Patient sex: F
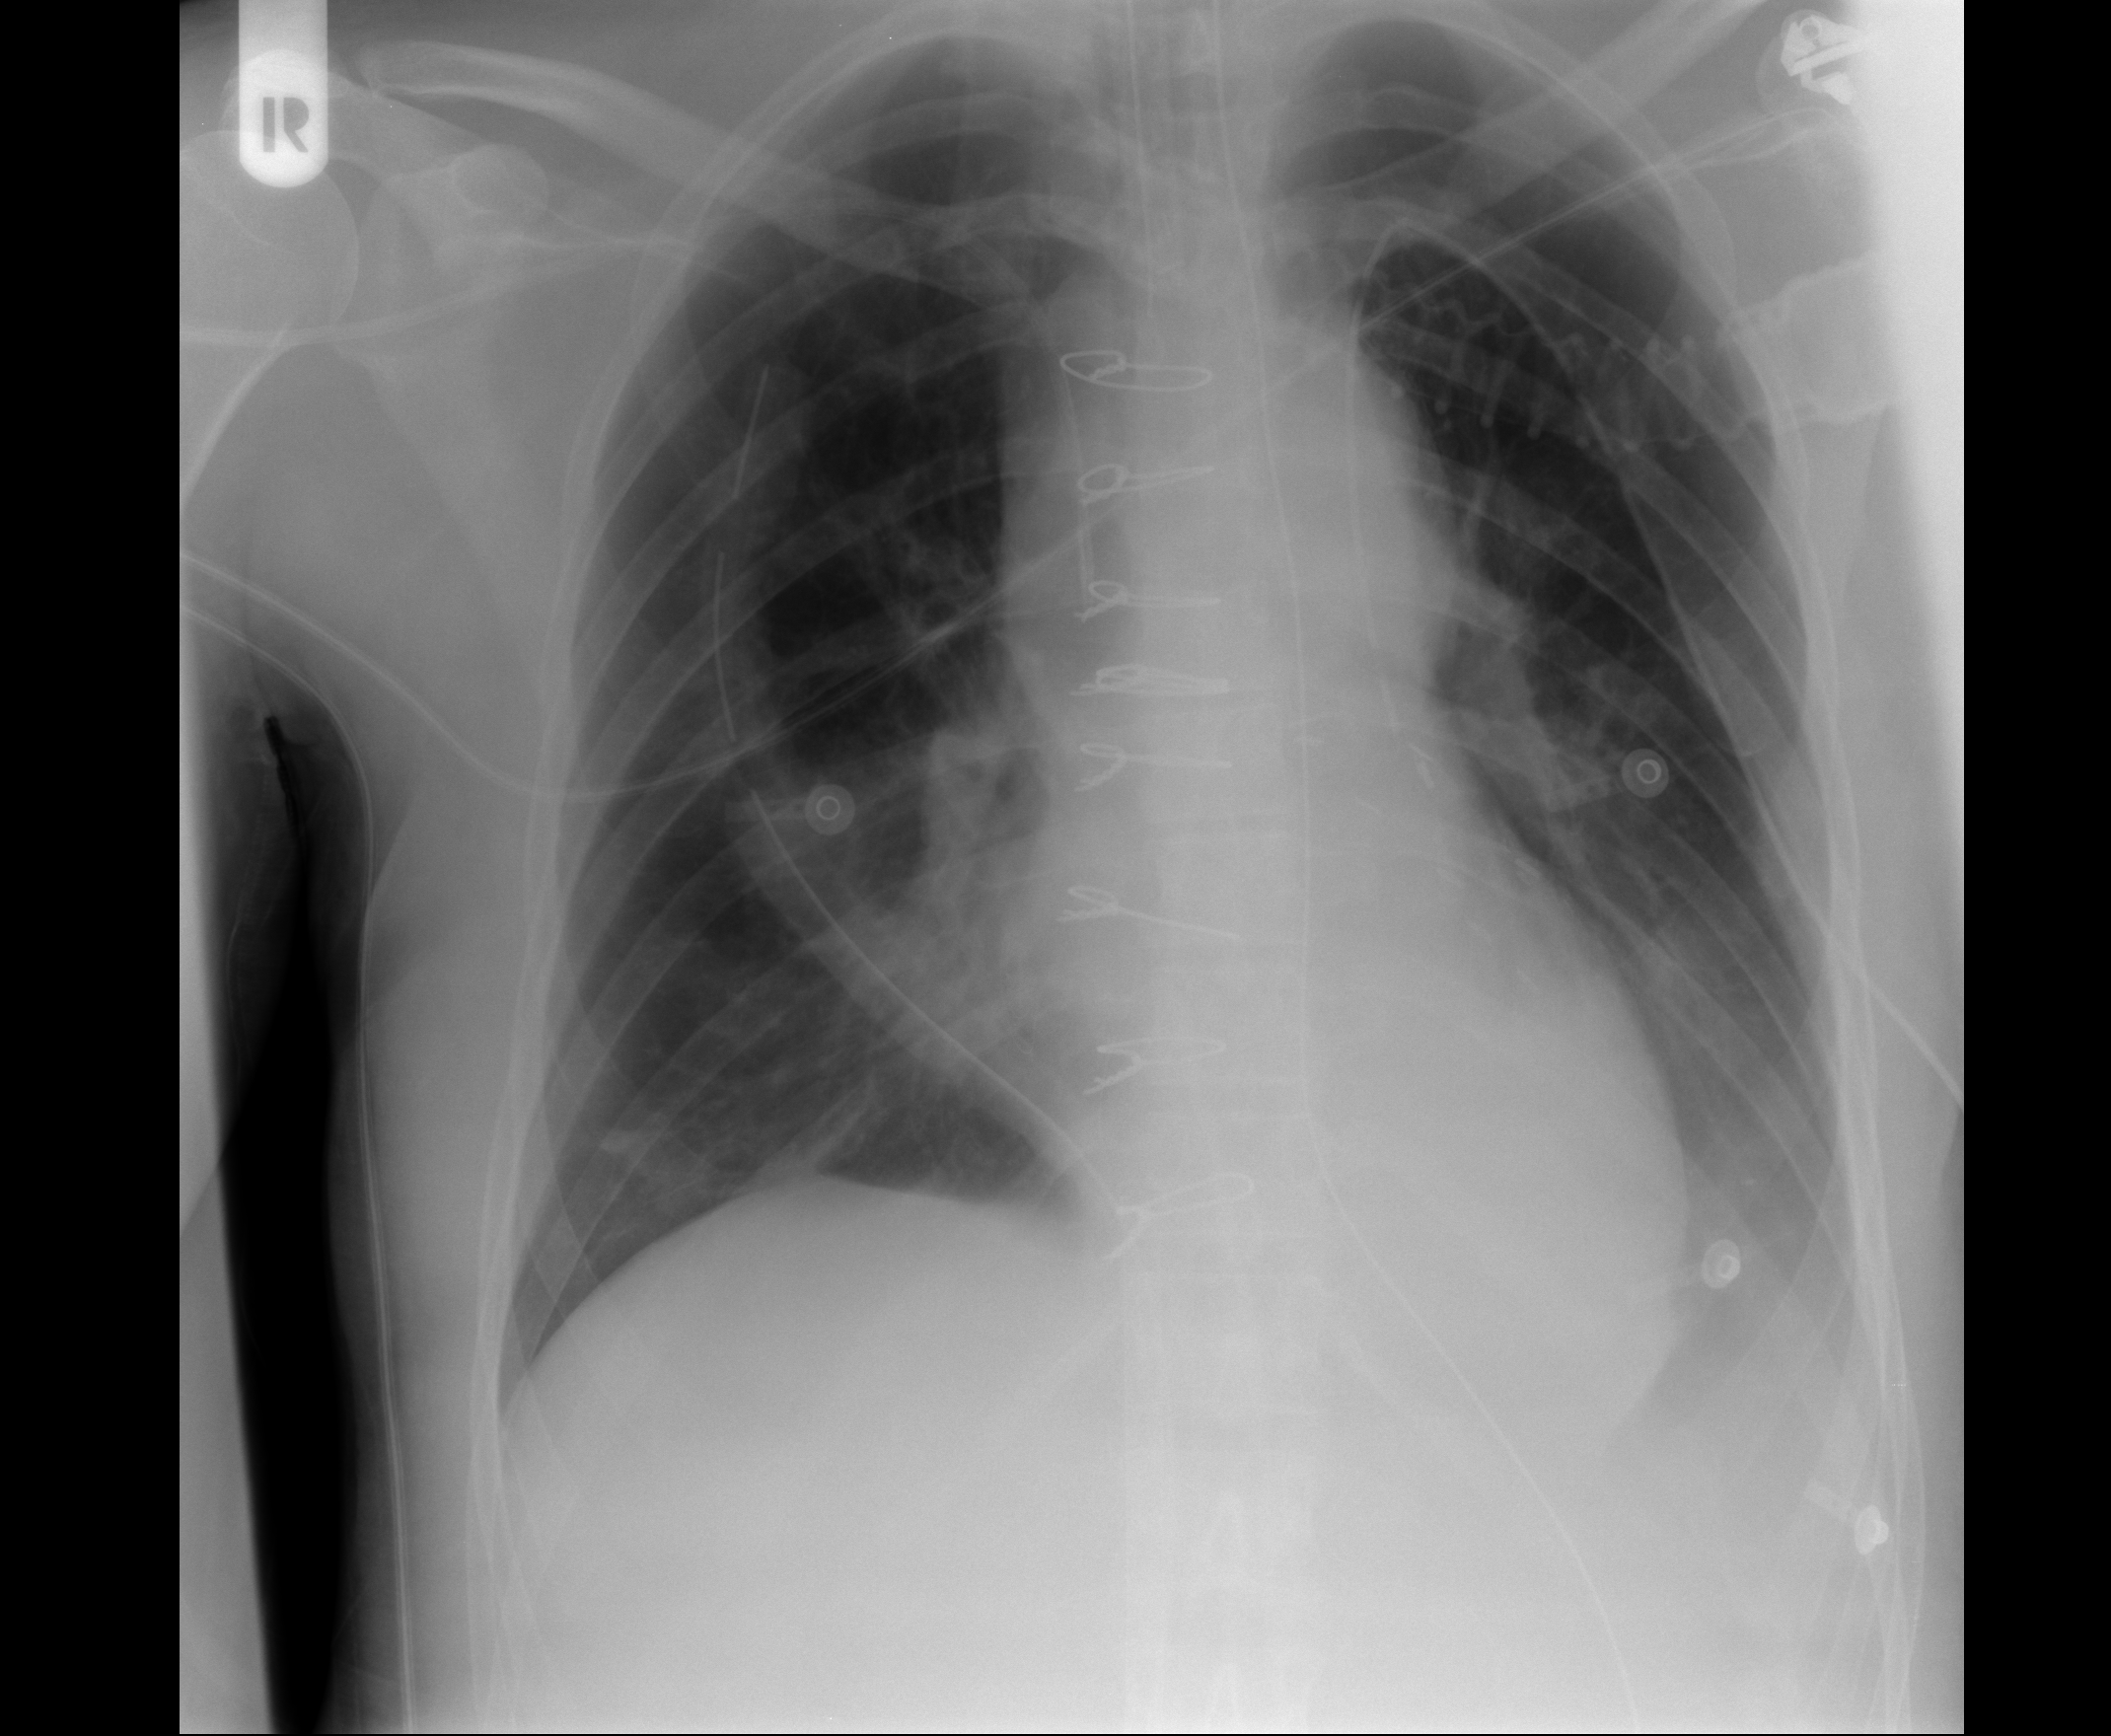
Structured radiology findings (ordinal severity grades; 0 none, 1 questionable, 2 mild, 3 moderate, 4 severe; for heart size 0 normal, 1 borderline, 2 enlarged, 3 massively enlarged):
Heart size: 0
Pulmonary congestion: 0
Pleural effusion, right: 0
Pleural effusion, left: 2
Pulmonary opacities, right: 2
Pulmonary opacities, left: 2
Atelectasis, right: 2
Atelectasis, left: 2